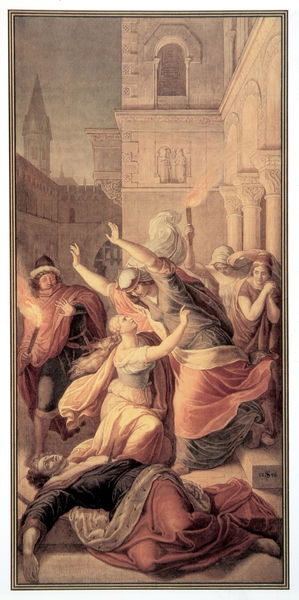
Titel: Kriemhild findet Siegfrieds Leichnam
Künstler: Julius Schnorr von Carolsfeld
Standort: München
Institution: Bayerische Verwaltung der staatlichen Schlösser, Gärten und Seen
Schlagwörter: angriff, blau, dunkel, feuer, gemälde, himmel, kampf, mann, schatten, umhang, weiß, frauen, gelb, grün, kirchturm, menschen, stadt, ausschnitt, braun, busen, fenster, frau, geste, grau, haar, hell, hintergrund, hut, kleid, kleider, licht, marmor, männer, nacht, schwarz, strasse, szene, säule, säulen, gebäude, haus, rot, schleier, schloss, tuch, beige, masse, rock, blond, mütze, wand, architektur, arme, blass, faru, geschichte, halten, hermelin, historie, leiche, messer, mord, rache, rahmen, stein, tod, tot, toter, trauer, gesten, hände, signatur, häuser, wind, kirche, schlank, boden, gewand, haare, mantel, tücher, gewänder, krone, locken, renaissance, rosa, turm, chaos, ecke, liegen, bogen, gasse, vedute, röcke, zuschauer, laufen, mauer, hof, platz, figuren, matt, romantik, brand, not, treppe, könig, gefaltet, spitz, draussen, kopftuch, detail, wandmalerei, stufe, stufen, faltenwurf, liegend, jahreszahl, hoch, zinnen, galerie, flucht, innenhof, antike, türme, münchen, palast, knien, tote, auflauf, panik, rennen, mäntel, helm, stiefel, beten, arkaden, kapitelle, rom, kapitell, gemäuer, verzweiflung, bedrohung, statuen, erschreckt, residenz, elend, hilfe, leid, dramatisch, sage, dolch, dramatik, flehen, knieend, mittelalter, märchen, rundbögen, sturz, umfassen, kopftücher, gemenge, nibelungen, siegfried, tempel, fresko, gerahmt, schwind, turban, theatralisch, fackel, eilen, klagen, stürzen, beschützen, schutz, campanile, schreck, erstochen, fackeln, erstaunen, schuch, toto, schützen, bewegungen, strase, altertum, klage, bestürzung, weglaufen, mensc, sigfried, tat, xyz, zurückhalten, abhalten, aufhalten, hile, manm, hosch, entstetzen